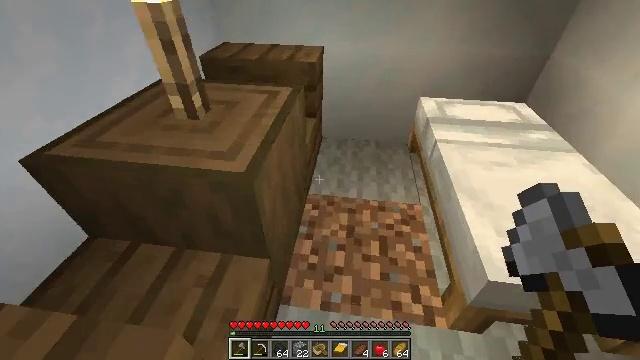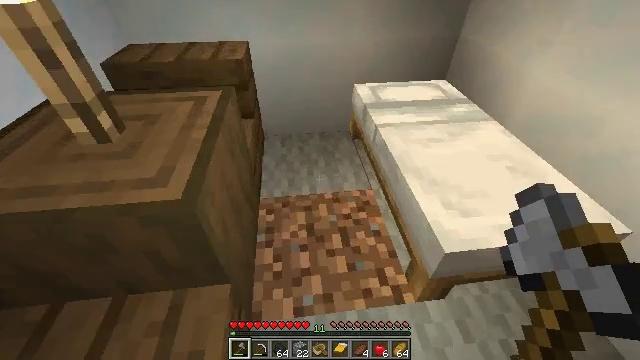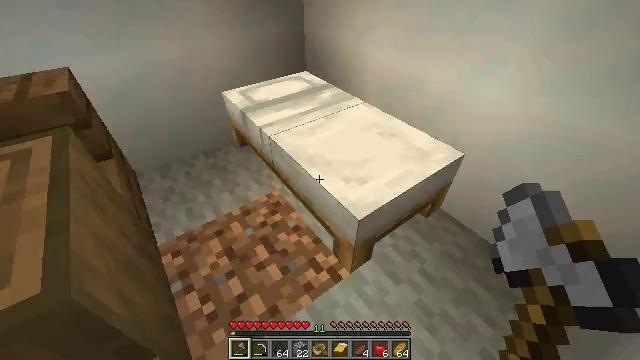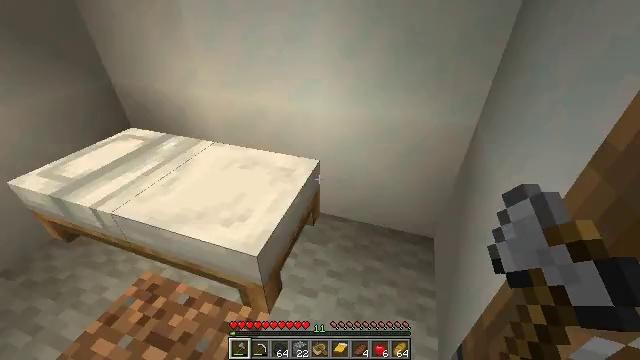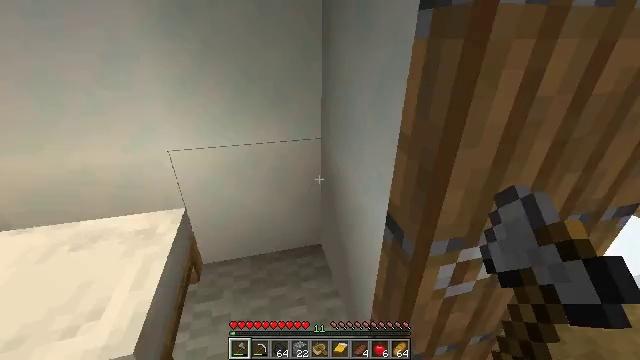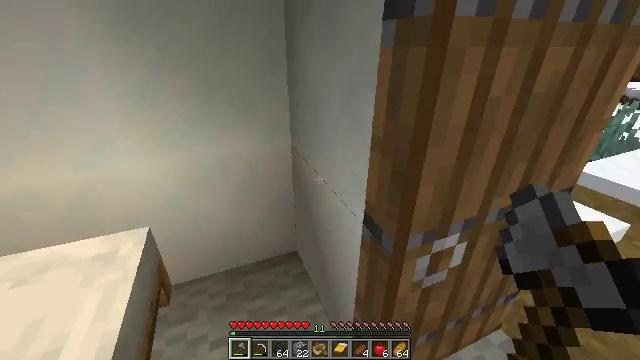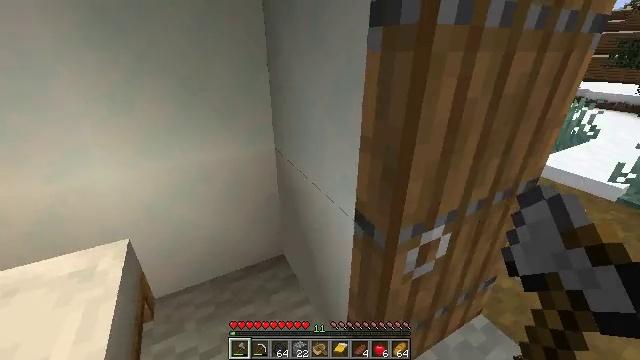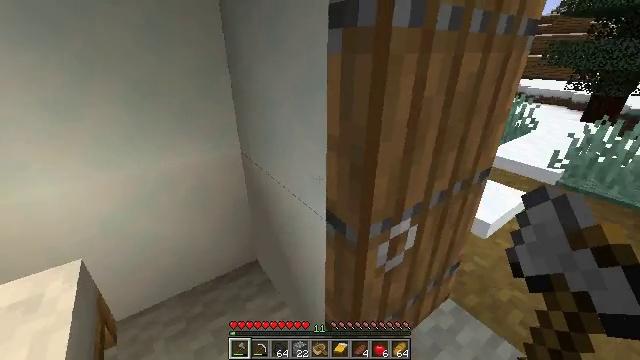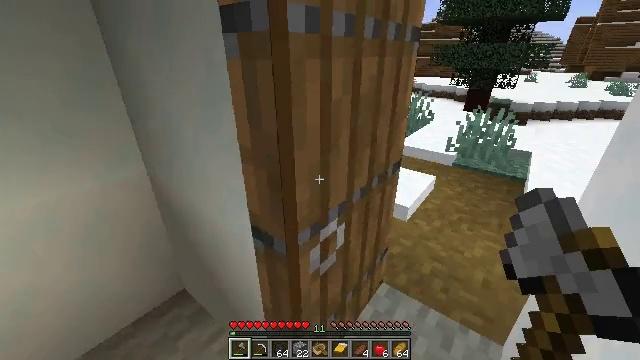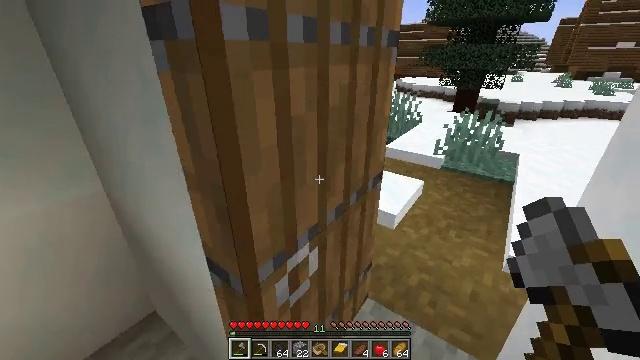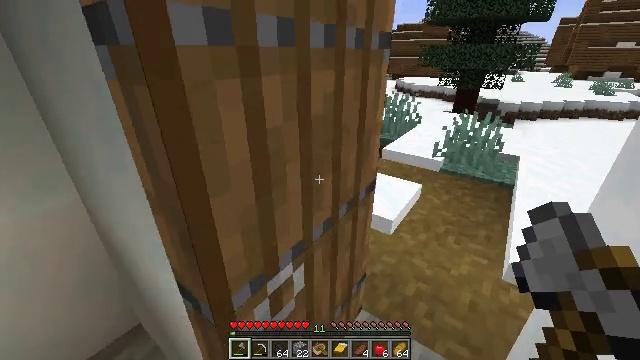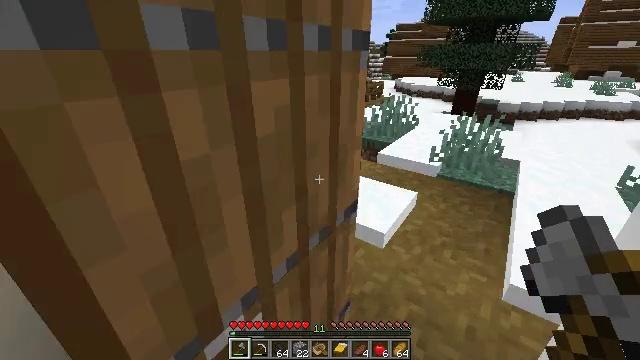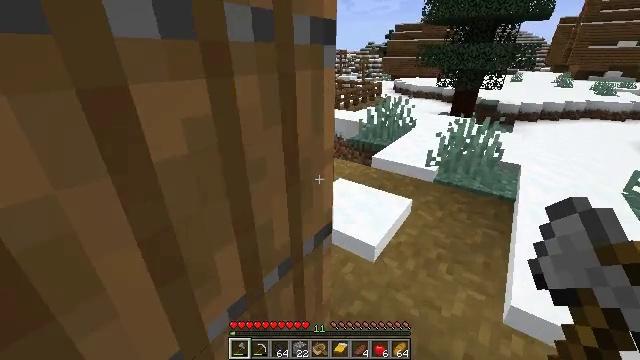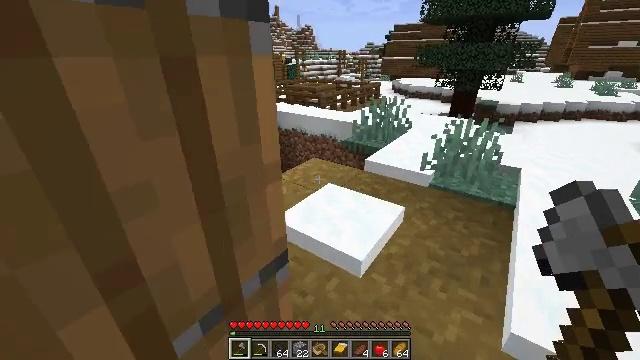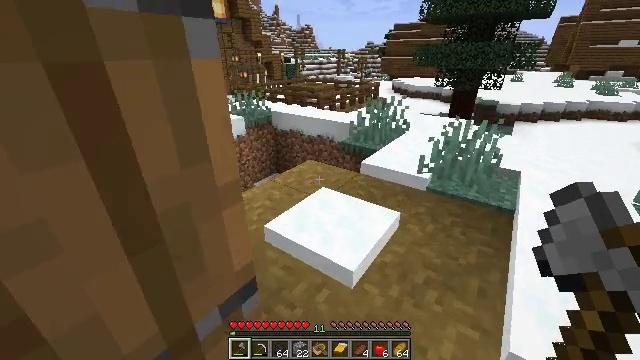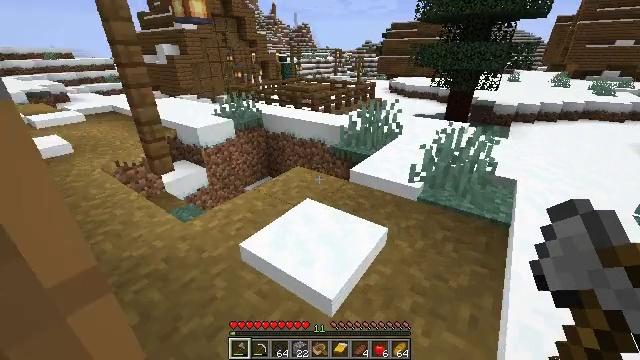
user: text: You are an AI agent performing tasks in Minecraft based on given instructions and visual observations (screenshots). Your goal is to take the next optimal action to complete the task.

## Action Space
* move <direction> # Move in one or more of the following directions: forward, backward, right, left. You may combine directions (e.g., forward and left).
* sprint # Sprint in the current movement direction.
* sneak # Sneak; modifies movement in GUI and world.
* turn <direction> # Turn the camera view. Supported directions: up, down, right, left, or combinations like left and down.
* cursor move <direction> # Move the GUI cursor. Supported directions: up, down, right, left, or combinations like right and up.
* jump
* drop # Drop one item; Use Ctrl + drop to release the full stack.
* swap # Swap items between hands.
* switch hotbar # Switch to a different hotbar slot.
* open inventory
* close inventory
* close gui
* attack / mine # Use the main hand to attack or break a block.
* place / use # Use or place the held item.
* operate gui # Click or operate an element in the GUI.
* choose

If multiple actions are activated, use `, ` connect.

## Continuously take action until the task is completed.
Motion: motion action
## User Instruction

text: Attack the stripped spruce log to gather it.
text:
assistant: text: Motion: turn right and down
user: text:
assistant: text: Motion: turn right
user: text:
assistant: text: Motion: move back, turn right and up
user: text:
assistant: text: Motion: move back, turn right and up
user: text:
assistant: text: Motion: move back, turn right and up
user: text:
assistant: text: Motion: move back, turn right
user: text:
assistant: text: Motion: move right, turn right
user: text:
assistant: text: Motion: move forward and move right, turn right
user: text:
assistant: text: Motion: move forward and move right, turn right
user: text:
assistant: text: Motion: move forward and move right
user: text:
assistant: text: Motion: move forward and move right
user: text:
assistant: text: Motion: move forward and move right
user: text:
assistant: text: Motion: move forward and move right
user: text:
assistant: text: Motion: move forward and move right
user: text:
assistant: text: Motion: move forward and move right
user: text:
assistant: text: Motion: move forward and move right, turn right
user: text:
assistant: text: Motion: move forward, sprint, turn left
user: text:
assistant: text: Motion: move forward, sprint, turn left and down
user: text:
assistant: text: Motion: move forward, sprint, turn left and down
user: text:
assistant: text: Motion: move forward, sprint, turn left and down
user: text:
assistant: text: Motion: move forward, sprint, turn left and down
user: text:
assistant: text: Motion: move forward, turn down
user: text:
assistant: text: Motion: move forward, turn down
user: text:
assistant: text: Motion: move forward, turn down
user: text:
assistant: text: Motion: move forward, turn down
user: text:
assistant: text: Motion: move forward, turn down
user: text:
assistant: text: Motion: turn down
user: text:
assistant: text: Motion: no_op
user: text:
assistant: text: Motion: no_op
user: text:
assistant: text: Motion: no_op